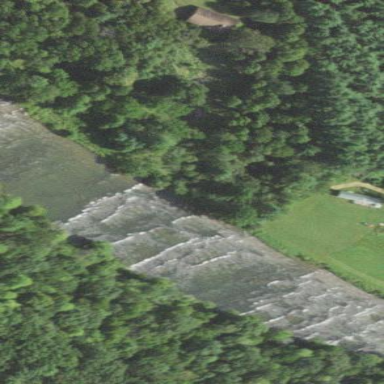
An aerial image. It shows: Rapids in the waterway with whitewater.